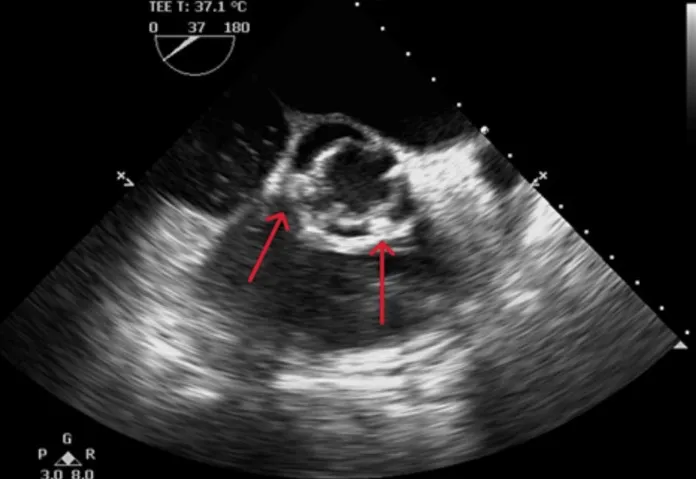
BAV vegetations on transesophageal echocardiogram. BAV: bicuspid aortic valve.
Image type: radiology (ultrasound)